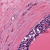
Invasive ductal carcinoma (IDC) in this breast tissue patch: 0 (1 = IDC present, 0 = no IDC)